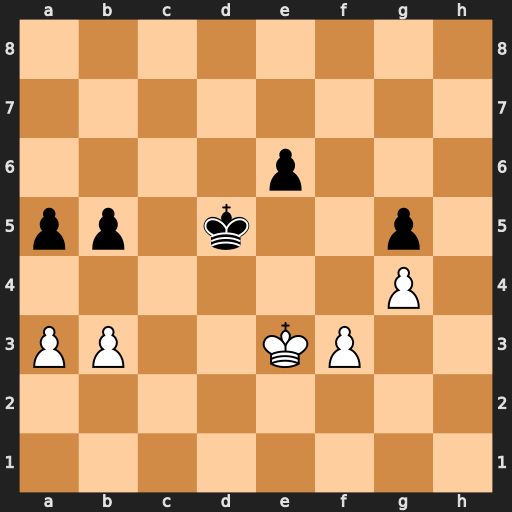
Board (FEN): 8/8/4p3/pp1k2p1/6P1/PP2KP2/8/8
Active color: w
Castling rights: -
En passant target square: -
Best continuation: f4 gxf4+ Kxf4